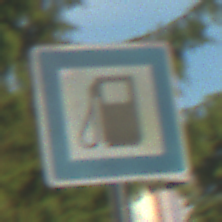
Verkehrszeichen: Tankstelle
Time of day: SunriseSunset
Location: Outdoor (Suburban)
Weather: PartlyCloudy
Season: NotSpecified
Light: Natural